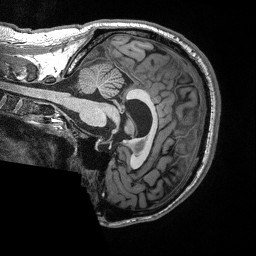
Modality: T1w
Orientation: sagittal
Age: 28
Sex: male